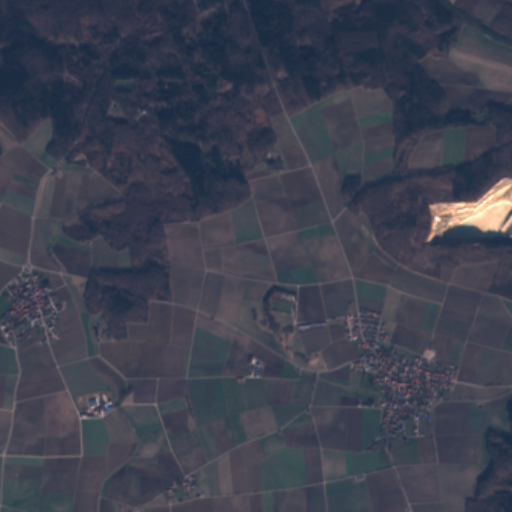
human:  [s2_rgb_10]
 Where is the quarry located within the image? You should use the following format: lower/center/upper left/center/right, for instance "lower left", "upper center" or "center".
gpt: The quarry is located in the center right of the image.
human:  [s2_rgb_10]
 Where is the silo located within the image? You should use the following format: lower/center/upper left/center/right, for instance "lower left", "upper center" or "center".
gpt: The silo is located in the lower left of the image.
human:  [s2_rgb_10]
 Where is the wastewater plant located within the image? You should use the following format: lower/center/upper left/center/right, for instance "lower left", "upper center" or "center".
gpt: The wastewater plant is located in the lower right of the image.
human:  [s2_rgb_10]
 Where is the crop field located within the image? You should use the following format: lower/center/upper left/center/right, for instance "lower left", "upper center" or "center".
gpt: There is no crop field in the image.